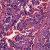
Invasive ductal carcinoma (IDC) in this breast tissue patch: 1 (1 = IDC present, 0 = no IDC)